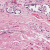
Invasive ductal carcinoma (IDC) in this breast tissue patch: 0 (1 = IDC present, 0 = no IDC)